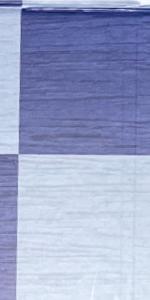
Label: Empty